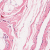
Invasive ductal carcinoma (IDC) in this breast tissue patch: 0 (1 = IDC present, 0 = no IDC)